Question: I have a sql table called "Offres"
inside this table a column named "regions" has array in it (value1, value2, value3,...)
row1 :"35,2,15,69,98"
row2 :"7,9,15,5,69"
row3 :"7,3,45,5,6"
how can I search rows which has multiple value in same time
for exp : I want to search rows which has 15,69 in it
the result should display row1 and row2
thanks

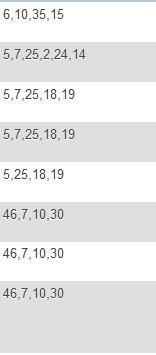
Answer: ---
> for exp : I want to search rows which has 15,69 in it
---
if you can add spaces before and after your values, then it might be easy check <URL>
like
'''
row1 :' 690 , 6969 , 069 , 69069 '
row2 :' 69 , 69 , 69 , 69 , 69 '
row3 :' 6969 , 69 , 69069 '
row4 :' 069 , 69069 '
row5 :' 69 '
SELECT * FROM Offres WHERE regions LIKE regions LIKE '% 69 %';
'''